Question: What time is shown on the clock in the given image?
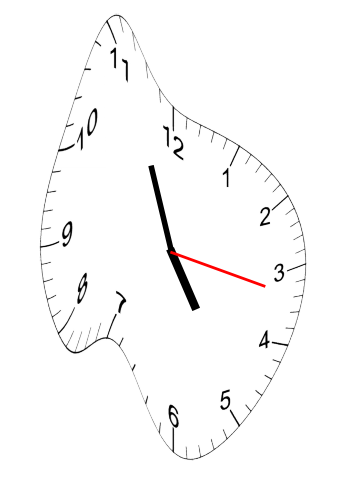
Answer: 04:56:17